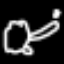
Label: frog